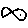
Label: fish